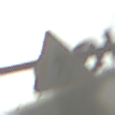
Verkehrszeichen: FussgaengerRechts
Umgebung: Outdoor, Suburban
Tageszeit: MorningAfternoon
Wetter: PartlyCloudy
Licht: Natural
Jahreszeit: NotSpecified
Kontrast: HighContrast